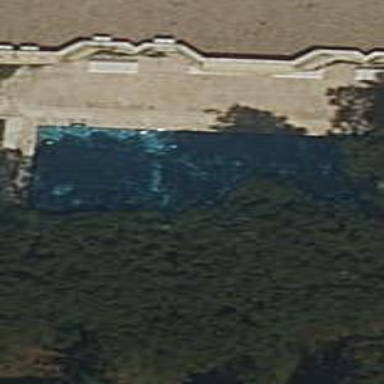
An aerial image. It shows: Swimming pool located in leisure land.